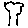
Label: tree